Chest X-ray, PA view. Patient: 37 years old, sex F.
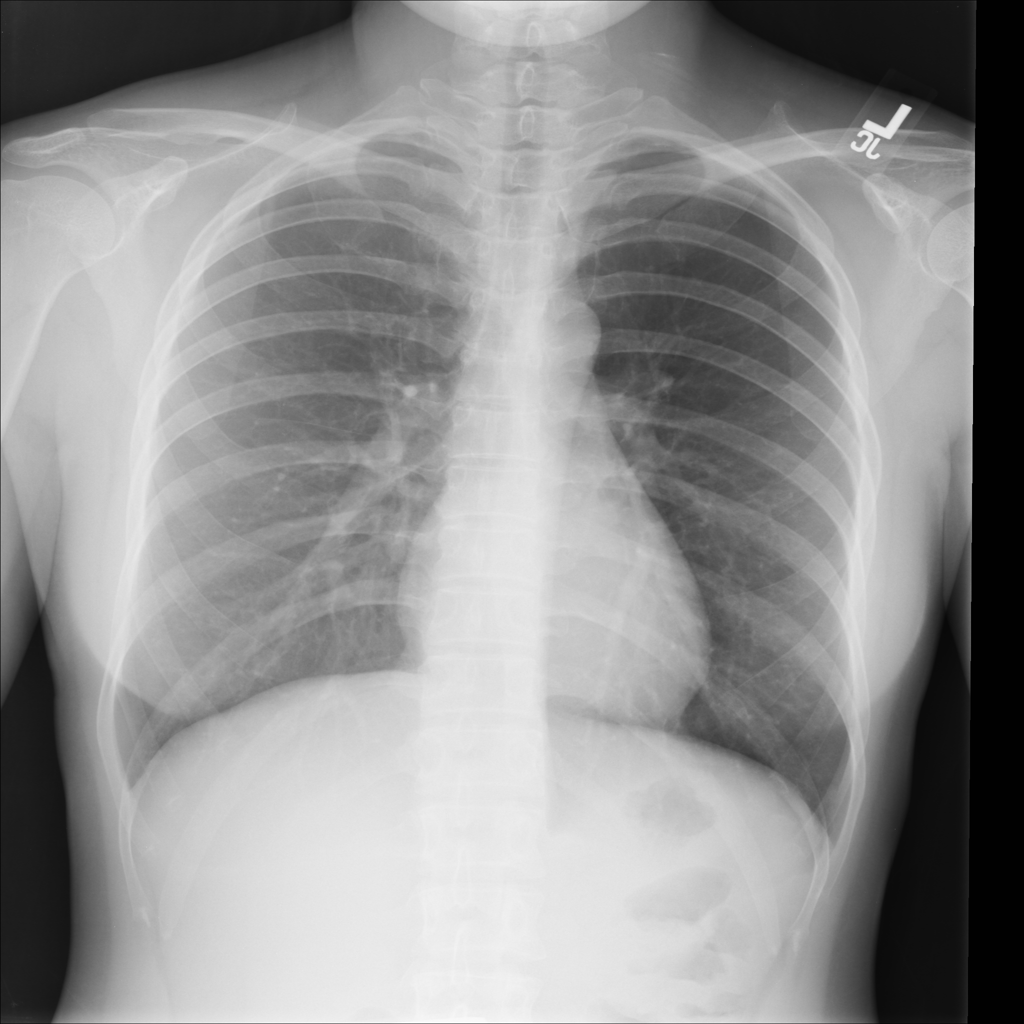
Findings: No Finding